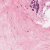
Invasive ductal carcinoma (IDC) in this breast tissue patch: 1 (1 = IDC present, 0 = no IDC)